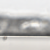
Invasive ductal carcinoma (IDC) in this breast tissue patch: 0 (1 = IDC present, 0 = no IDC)